Question: I am getting the error you see in the photo when I import the SKPSMTPMessage library:

The point is that I have no idea what it means. I have done a clean, I have added the files under the Compile Sources, and I have added the CFNetwork framework. Any idea what it means??
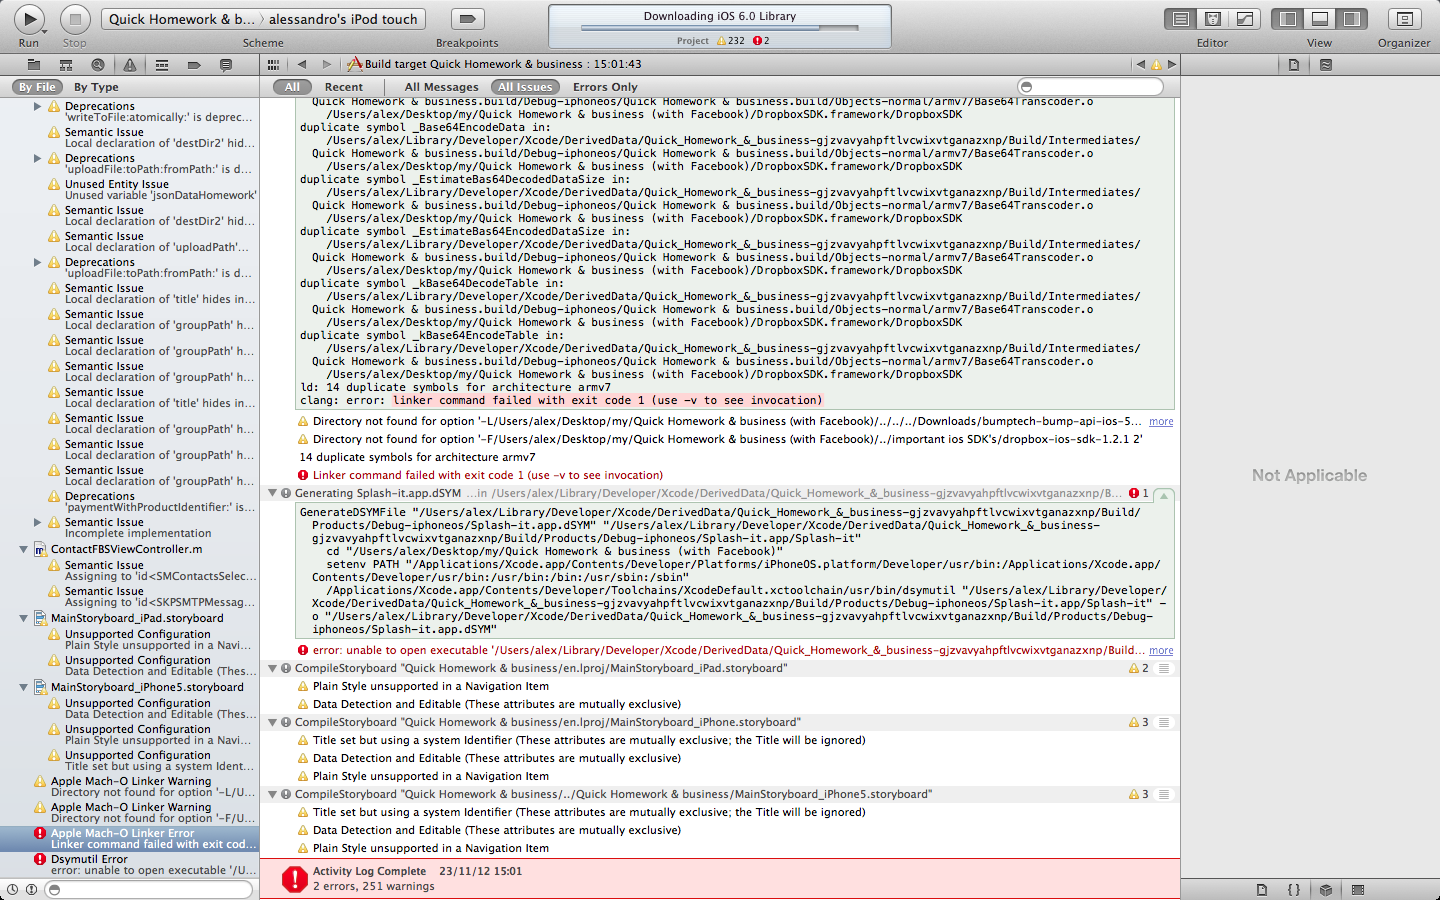
Answer: It looks like you have the Dropbox SDK included in the app as well, and this uses some of the same files that SKPSMTP uses (for Base64 encoding).
I'm guessing you will need to remove:
'''
NSData+Base64Additions.h
NSData+Base64Additions.m
'''
from the SMTP folder. If this still does not compile due to duplicate symbol warnings, try removing:
'''
Base64Transcoder.h
Base64Transcoder.m
'''
Of course, you should then check that SMTP works OK to ensure the implementation from the Dropbox SDK is compatible.